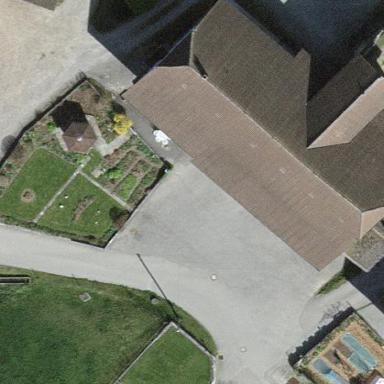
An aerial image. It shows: Farm building.